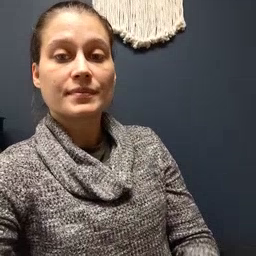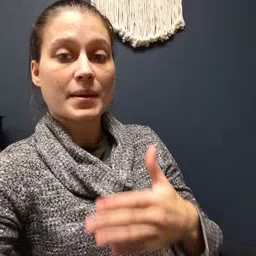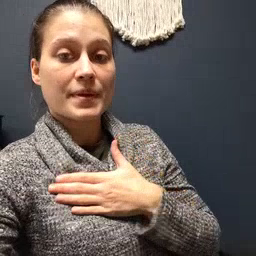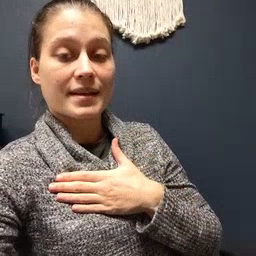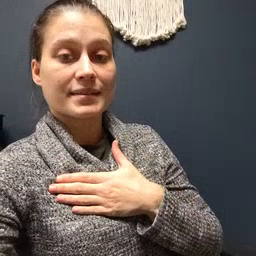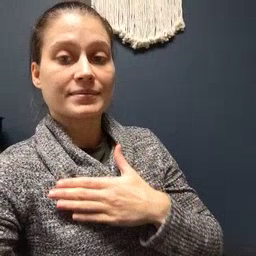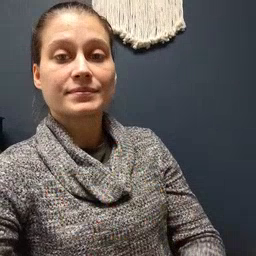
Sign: minemy